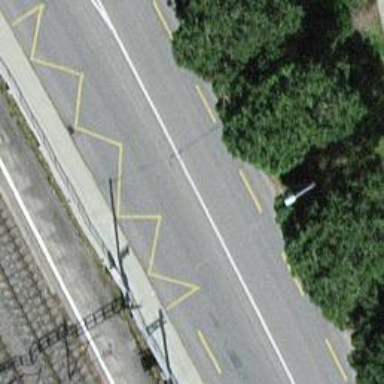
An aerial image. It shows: Trolleybus stop position for public transport.